Question: 1. Consider a facebook User -- MB, one of the admins of a facebook Page -- BDU.
2. He's loggin in in as MB
3. He's going to the BDU Page
4. He's writing a Post here: it appears as authored by BDU
5. He's adding a Comment to the previous Post: it appears as authored by BDU!
Switching the option does not influence the who appears as authoring the comments:

How can MB comment on a post on the BDU page, and have the post display as authored by MB?
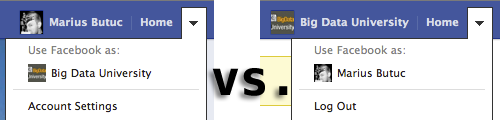
Answer: Go to the Edit Page settings page:
<URL>
Click on "Your Settings" on the left and untick the first box marked "Always comment and post on your page as PAGENAME"